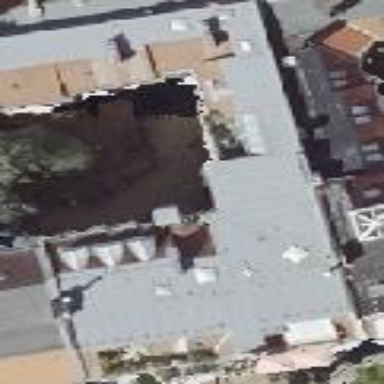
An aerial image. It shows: Building consisting of apartments with double saltbox roof shape.